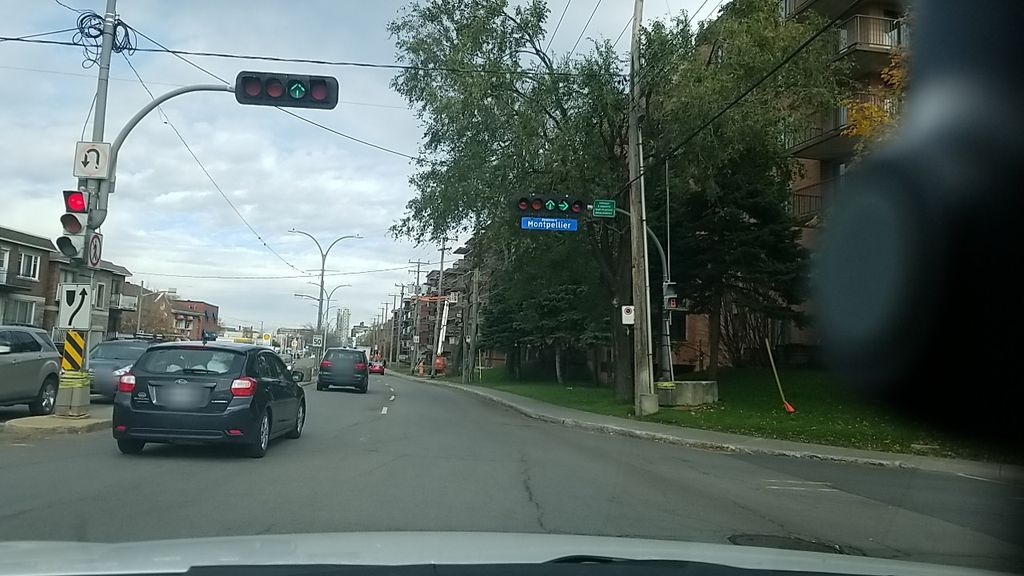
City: montreal